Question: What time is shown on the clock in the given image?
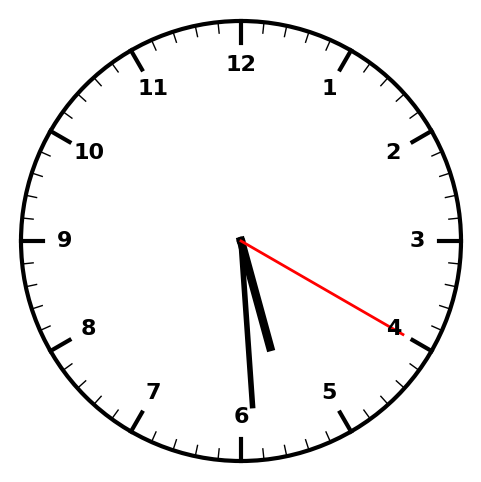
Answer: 05:29:20